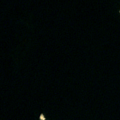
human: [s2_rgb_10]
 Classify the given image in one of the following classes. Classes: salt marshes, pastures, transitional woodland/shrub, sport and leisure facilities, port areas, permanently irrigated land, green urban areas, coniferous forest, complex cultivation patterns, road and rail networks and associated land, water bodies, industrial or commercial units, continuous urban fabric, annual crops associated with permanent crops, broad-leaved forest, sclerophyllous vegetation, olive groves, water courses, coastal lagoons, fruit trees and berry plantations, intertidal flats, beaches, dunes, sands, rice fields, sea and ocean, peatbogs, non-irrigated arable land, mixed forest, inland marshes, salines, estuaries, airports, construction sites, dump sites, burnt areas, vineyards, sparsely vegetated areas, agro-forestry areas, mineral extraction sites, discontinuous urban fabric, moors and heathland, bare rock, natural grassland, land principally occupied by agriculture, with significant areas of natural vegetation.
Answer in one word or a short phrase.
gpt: sea and ocean